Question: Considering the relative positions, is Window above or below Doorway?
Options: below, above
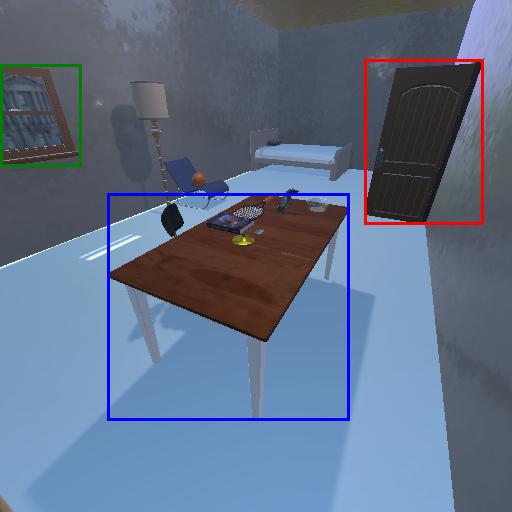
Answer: below